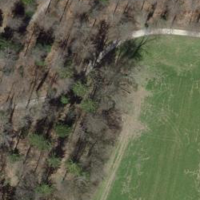
EUNIS habitat code: 41
Species observed at this site:
Filipendula ulmaria